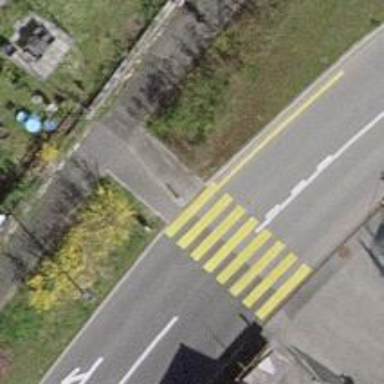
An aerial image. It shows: Zebra crossing on the road.